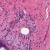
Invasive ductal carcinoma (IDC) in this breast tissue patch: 0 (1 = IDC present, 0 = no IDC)